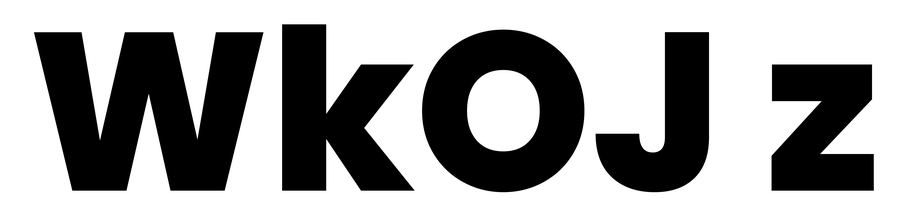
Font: Poppins-ExtraBold